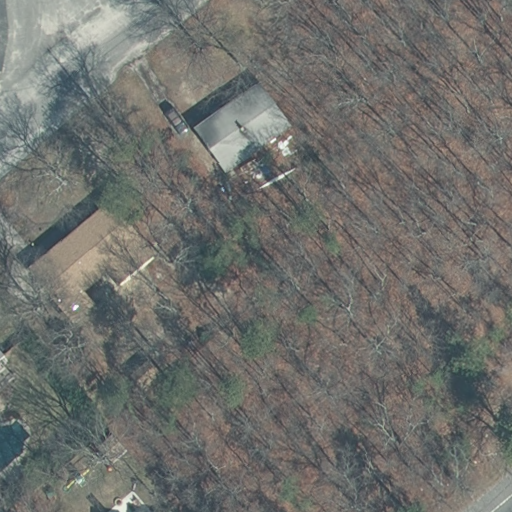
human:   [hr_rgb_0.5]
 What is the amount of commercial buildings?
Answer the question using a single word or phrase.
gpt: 0

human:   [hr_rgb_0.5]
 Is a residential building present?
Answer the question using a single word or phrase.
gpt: yes

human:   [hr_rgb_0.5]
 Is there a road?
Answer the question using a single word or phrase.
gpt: yes

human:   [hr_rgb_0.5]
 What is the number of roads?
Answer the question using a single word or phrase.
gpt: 2

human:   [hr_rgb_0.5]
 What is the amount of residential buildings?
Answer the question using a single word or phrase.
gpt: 3

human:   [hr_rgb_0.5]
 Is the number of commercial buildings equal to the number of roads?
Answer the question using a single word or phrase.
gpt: no

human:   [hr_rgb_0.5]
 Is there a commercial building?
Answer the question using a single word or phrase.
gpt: no

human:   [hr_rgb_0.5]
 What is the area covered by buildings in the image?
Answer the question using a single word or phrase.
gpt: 673m2

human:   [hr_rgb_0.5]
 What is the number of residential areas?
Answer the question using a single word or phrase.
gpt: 1

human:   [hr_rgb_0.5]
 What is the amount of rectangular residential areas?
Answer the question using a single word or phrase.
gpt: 1

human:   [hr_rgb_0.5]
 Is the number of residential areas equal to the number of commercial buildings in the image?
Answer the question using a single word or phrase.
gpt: no

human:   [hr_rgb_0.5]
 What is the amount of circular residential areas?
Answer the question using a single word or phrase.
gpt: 0

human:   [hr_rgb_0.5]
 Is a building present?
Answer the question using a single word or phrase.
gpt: yes

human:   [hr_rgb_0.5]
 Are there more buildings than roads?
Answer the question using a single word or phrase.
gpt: yes

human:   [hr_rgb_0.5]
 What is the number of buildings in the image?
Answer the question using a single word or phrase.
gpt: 3

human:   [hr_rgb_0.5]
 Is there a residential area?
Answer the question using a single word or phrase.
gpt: yes

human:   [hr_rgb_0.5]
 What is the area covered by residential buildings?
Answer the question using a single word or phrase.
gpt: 673m2

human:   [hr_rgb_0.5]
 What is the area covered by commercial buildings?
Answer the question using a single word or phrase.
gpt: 0m2

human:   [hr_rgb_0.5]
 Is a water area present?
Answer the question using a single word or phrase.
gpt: no

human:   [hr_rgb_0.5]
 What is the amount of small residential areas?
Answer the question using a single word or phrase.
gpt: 0

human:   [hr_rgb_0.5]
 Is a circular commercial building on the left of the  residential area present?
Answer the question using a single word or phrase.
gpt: no

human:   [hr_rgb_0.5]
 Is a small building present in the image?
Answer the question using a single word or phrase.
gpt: no

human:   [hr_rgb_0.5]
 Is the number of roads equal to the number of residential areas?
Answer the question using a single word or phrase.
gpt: no

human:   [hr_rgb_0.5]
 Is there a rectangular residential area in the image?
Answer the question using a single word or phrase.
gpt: yes

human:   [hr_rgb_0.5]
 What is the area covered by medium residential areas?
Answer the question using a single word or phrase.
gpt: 0m2

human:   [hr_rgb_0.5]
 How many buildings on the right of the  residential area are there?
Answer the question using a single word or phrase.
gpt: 0

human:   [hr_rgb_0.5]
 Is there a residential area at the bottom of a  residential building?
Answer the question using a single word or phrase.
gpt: no

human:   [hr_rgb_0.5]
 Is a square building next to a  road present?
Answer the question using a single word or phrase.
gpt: no

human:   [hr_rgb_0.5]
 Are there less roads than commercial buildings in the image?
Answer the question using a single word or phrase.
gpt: no

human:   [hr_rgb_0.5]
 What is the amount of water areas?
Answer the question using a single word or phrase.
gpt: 0

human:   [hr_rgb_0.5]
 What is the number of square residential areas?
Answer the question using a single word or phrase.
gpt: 0

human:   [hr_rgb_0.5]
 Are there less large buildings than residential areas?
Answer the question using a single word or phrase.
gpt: yes

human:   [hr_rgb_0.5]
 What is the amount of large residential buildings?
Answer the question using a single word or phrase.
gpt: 0

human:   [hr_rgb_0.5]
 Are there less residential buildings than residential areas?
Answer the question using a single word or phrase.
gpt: no

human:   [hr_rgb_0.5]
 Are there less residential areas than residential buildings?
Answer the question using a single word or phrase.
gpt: yes

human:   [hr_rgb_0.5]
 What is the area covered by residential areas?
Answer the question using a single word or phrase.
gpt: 10656m2

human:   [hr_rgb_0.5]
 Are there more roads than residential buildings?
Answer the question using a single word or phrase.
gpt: no

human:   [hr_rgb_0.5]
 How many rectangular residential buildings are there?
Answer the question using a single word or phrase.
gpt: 1

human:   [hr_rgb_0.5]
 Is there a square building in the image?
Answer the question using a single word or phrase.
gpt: no

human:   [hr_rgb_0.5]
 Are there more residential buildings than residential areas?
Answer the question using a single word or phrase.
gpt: yes

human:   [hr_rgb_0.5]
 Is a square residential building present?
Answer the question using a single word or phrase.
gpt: no

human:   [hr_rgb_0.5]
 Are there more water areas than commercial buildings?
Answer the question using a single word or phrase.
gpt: no

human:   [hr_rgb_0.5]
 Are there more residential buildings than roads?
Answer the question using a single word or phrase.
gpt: yes

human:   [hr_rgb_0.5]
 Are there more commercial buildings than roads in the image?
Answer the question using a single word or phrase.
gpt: no

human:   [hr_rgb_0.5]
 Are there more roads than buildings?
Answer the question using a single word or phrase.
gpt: no

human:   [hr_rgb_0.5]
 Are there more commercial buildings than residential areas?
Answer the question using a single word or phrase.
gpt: no

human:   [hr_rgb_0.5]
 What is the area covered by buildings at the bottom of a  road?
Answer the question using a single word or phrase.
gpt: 673m2

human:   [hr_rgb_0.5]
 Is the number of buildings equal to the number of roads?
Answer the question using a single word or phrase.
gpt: no

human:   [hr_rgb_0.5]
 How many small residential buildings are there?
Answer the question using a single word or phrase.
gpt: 0

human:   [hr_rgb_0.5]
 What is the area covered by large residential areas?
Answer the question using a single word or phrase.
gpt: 10656m2

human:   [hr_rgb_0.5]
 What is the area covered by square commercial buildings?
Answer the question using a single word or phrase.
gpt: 0m2

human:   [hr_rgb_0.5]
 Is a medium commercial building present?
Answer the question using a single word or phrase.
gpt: no

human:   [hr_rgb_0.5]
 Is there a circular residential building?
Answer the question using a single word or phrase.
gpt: no

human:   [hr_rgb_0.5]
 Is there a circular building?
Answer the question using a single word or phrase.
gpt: no

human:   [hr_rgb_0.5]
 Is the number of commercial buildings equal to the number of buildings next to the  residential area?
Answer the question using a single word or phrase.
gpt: no

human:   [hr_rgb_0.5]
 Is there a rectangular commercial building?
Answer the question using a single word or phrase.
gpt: no

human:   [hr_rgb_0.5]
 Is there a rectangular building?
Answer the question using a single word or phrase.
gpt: yes

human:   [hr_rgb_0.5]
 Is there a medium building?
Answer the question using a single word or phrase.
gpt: yes

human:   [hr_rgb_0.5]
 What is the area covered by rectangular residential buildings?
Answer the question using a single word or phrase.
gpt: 169m2

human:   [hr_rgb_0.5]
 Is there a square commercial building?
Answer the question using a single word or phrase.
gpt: no

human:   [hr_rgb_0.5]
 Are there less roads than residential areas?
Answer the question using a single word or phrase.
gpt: no

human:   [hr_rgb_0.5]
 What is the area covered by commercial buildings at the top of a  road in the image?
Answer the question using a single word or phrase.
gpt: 0m2

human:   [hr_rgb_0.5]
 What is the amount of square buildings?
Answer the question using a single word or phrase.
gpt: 0

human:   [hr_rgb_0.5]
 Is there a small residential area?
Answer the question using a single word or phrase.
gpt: no